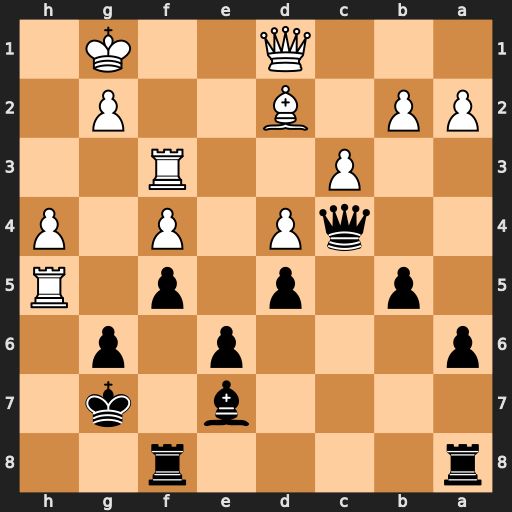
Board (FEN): r4r2/4b1k1/p3p1p1/1p1p1p1R/2qP1P1P/2P2R2/PP1B2P1/3Q2K1
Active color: b
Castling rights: -
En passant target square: -
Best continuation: gxh5 Rg3+ Kh6